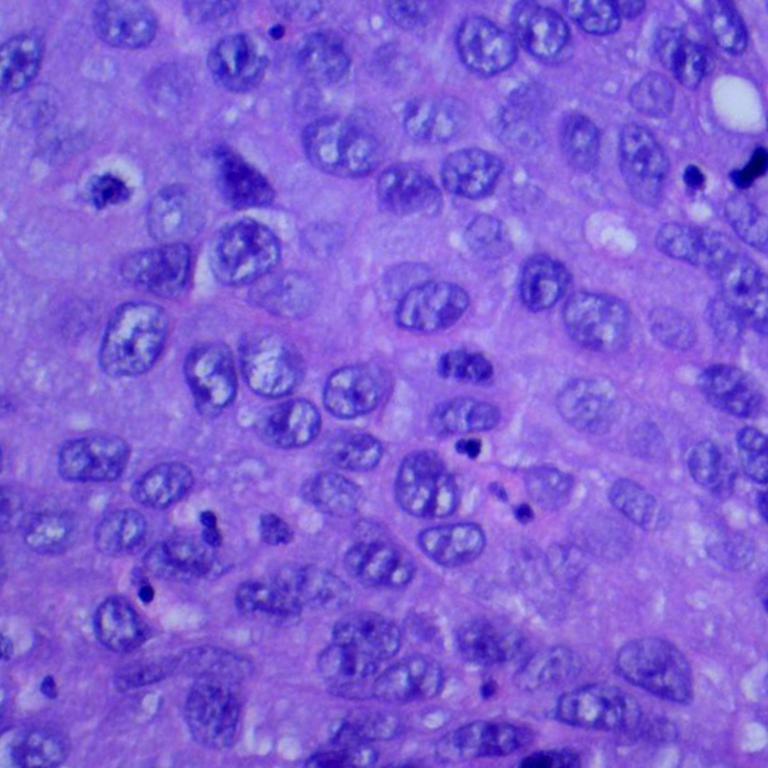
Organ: lung
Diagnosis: squamous carcinomas